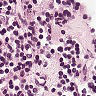
Metastatic tissue present: no